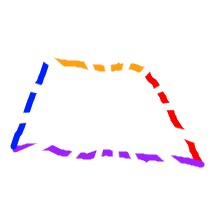
Shape: trapezoid